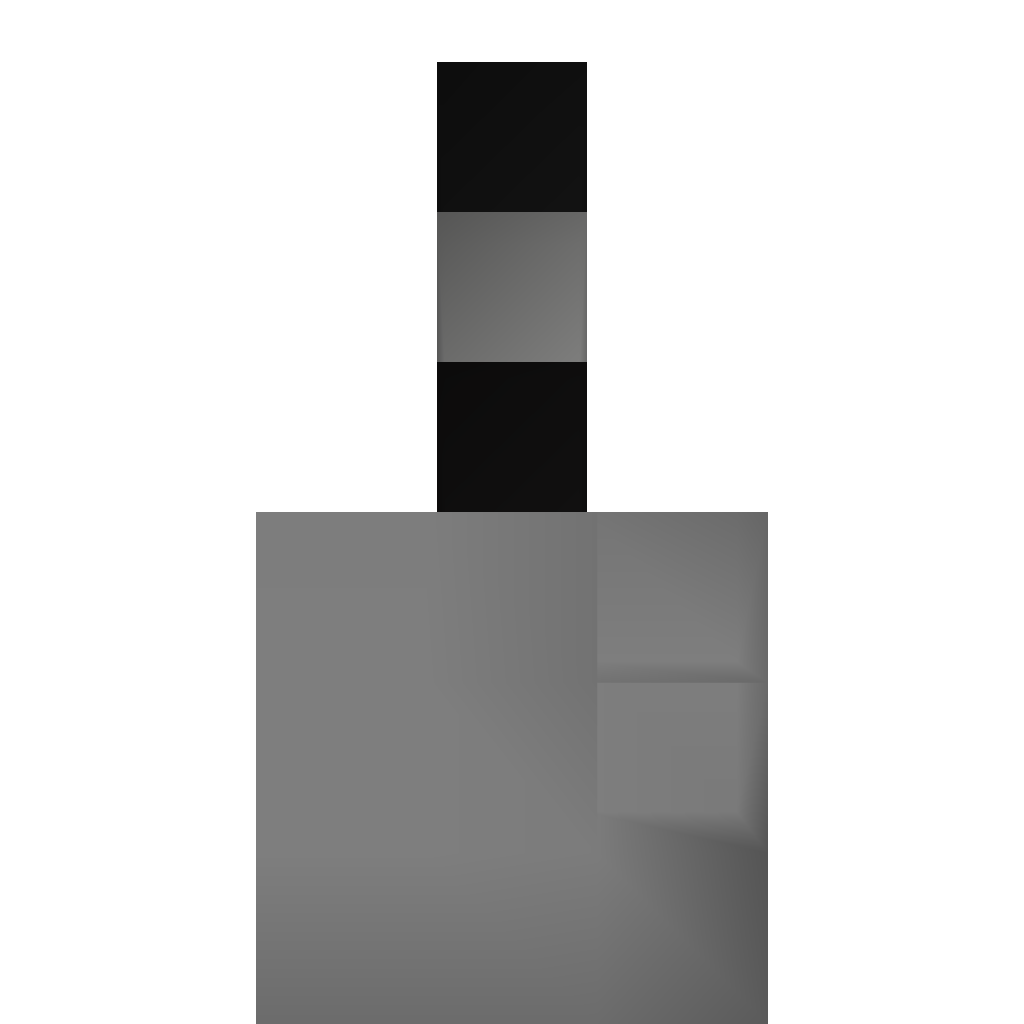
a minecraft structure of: Automatic Door